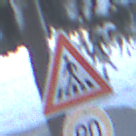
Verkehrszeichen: FussgaengerueberwegRechts
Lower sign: Geschwindigkeit90
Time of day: MorningAfternoon
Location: Outdoor (Nature)
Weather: Clear
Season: Winter
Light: Natural